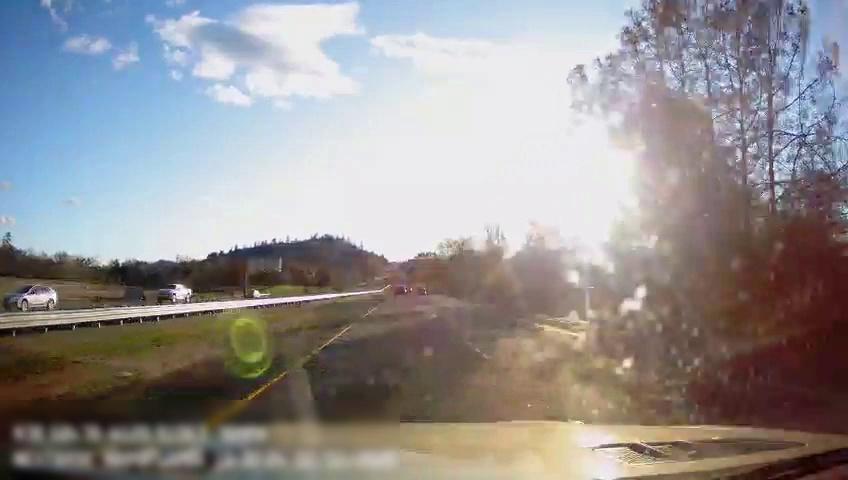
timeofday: Day
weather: Sunny
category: Drivable Space
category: Drivable Space
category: Vehicles | Car
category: Vehicles | Truck
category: Vehicles | SUV
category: Vehicles | SUV
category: Lanes | Current Lane
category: Lanes | Current Lane
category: Lanes | Alternate Lane